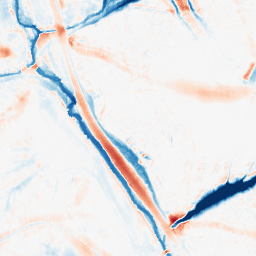
Category: morphological
Decomposition family: morphological_ellipse
Decomposition parameters: operation: average
width: 30
height: 30
Upsampling method: quintic
Upsampling parameters: scale: 2
Upsampling scale: 2